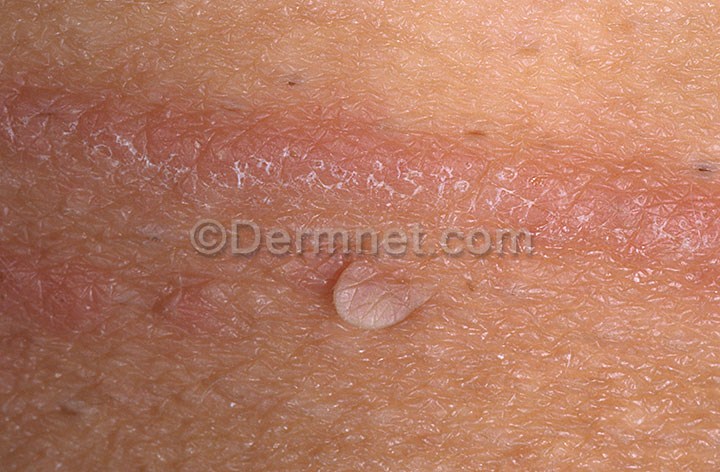
Disease: Tinea Ringworm Candidiasis and other Fungal Infections